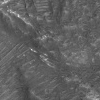
Atmospheric dust classification: not_dusty